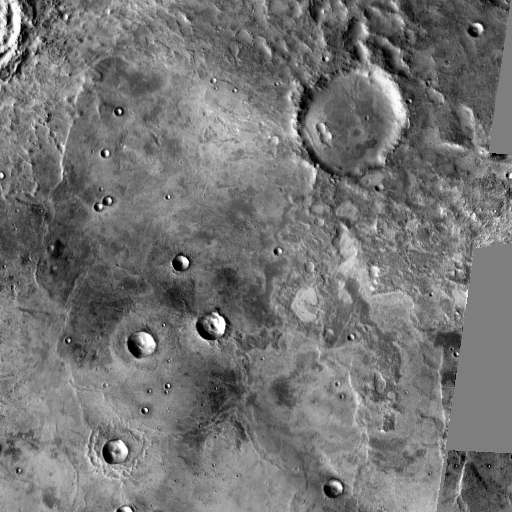
Crater classes present: Background, Other, Layered, Buried, Secondary